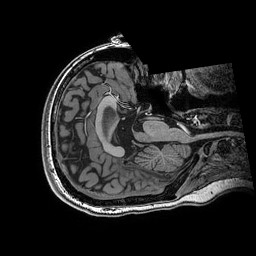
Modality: T1w
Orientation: axial
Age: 18
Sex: female
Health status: healthy